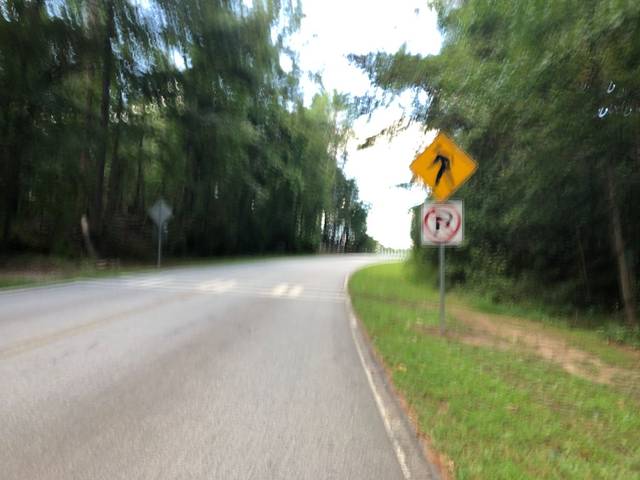
Region: United States
Coordinates: 33.577, -84.715